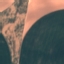
Land use / land cover class: AnnualCrop